Question: I am writing simple blog with CodeIgniter and DataMapper and I have problem with relation. How can I get posts by particularly tags with DattaMapper. SQL query will be something like that:
'''
SELECT
posts.id,
posts.title,
posts.content,
posts.created,
tags.name
FROM
posts,
posts_tags,
tags
WHERE
posts.id = posts_tags.post_id AND
posts_tags.tag_id = tags.id AND
tag.name = 'php';
ORDER BY
posts.created DESC;
'''
php code:
'''
<?php
class Post extends DataMapper
{
public $has_many = array('tag');
public function __construct()
{
parent::__construct();
}
public function getPostsByTags($name, $offset)
{
// this doesn't work
// $this->get_where(array('tags.name', $name), 3, $offset);
}
}
class Tag extends DataMapper
{
public $has_many = array('post');
public function __construct()
{
parent::__construct();
}
}
'''
Database scheme:

Any suggestions?
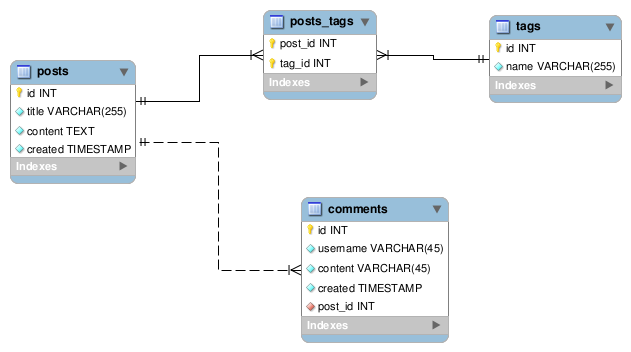
Answer: I read the <URL> and think this could work:
'''
$this->post->get();
foreach ($this->post $post)
{
foreach ($post->tag->get() as $tag)
{ ... }
}
'''
Looks greate. I should give it try myself...
, <URL>:
'''
$p = new Post();
// Get users that are related to the Moderator group
$p->where_related_tag('name', 'php')->get();
'''